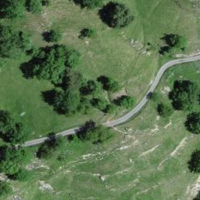
EUNIS habitat code: 52
Species observed at this site:
Centaurea scabiosa